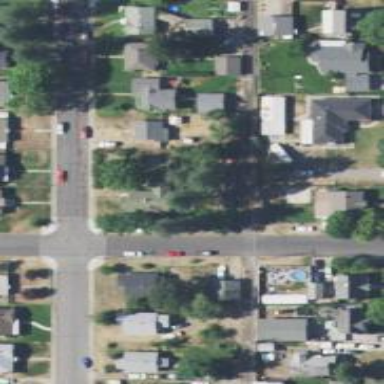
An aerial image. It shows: Alley classified as service road.